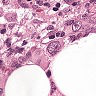
Metastatic tissue present: yes